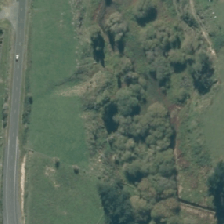
Land cover: herbaceous_freshwater_vege